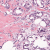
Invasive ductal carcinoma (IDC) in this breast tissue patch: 1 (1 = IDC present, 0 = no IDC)